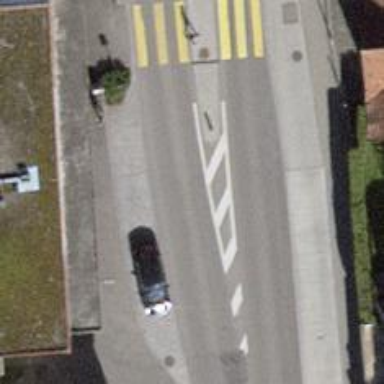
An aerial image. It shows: Public transport stop position.